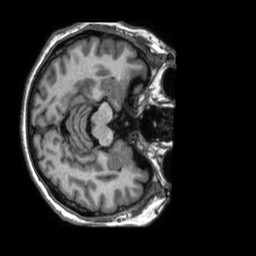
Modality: T1w
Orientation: axial
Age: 78
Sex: female
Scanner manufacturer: philips
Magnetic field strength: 1.5 T
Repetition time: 0.007058 s
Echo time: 0.003203 s